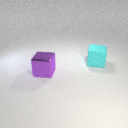
large cyan rubber cube behind large purple metal cube